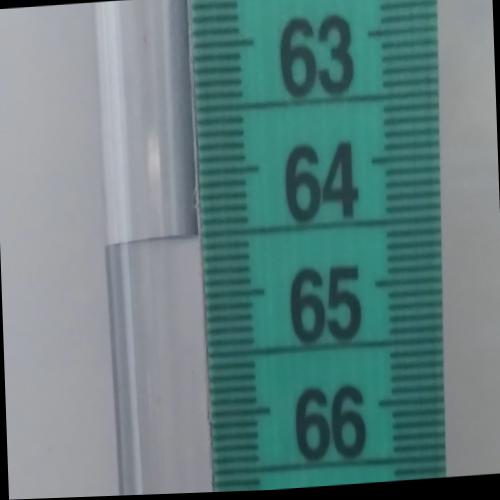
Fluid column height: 64.5 cm